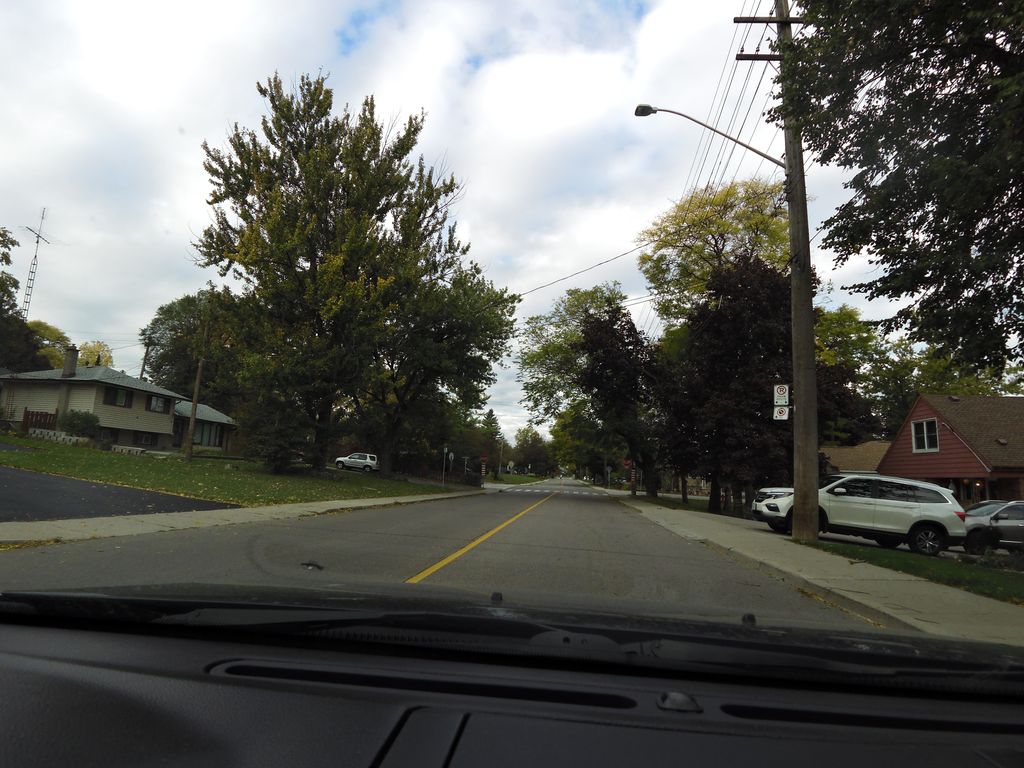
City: hamilton